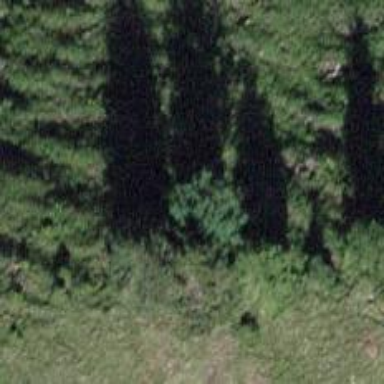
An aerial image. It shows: Evergreen tree with needle-leaved leaves.